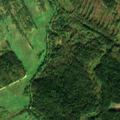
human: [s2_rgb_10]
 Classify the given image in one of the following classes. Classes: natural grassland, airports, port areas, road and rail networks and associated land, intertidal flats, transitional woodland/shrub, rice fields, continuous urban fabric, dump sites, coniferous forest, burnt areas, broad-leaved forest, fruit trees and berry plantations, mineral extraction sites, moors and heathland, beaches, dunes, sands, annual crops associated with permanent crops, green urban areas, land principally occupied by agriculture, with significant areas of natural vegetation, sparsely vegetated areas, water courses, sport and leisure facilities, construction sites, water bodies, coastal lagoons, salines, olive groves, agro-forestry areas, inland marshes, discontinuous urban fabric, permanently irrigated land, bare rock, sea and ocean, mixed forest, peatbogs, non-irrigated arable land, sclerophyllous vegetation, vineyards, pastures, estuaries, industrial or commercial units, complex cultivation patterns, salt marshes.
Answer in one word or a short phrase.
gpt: pastures, coniferous forest, transitional woodland/shrub, peatbogs